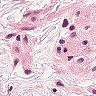
Metastatic tissue present: no